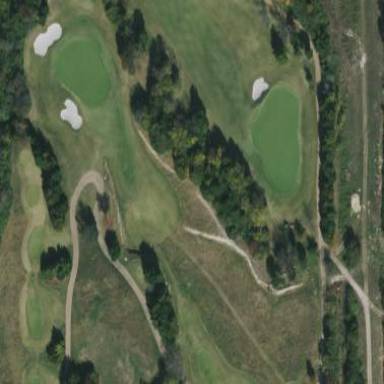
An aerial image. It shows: Area of rough grass used for golf.